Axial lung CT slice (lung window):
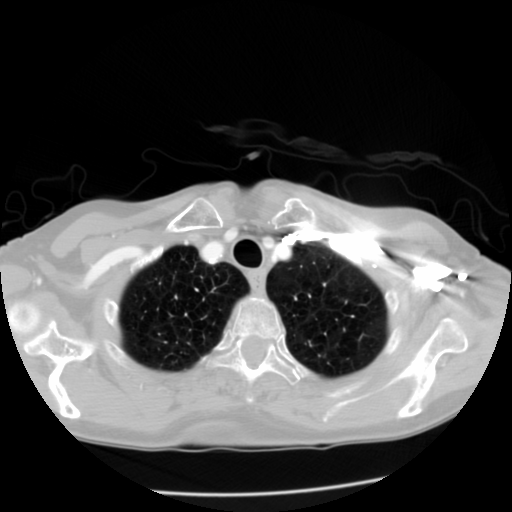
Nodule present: no